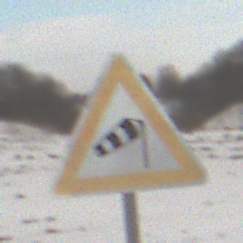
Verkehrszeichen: SeitenwindVonRechts
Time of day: MorningAfternoon
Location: Outdoor (Nature)
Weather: Overcast
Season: Winter
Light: Natural